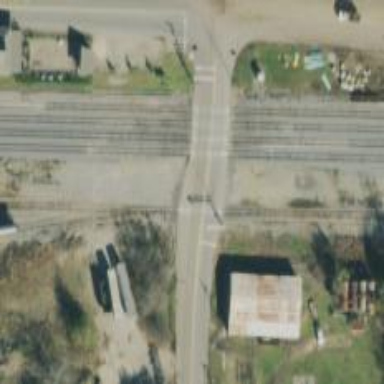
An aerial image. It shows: Railway level crossing.